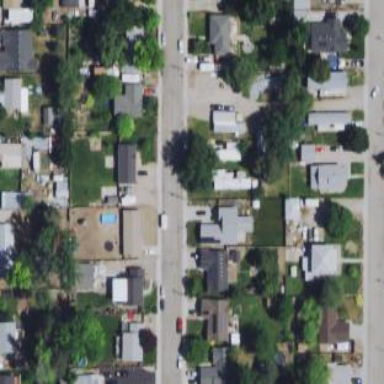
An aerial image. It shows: Residential area designated as trailer park.